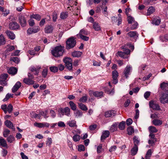
Tumor epithelial tissue: yes
Tumor-associated stroma tissue: yes
Normal tissue: no